Question: I want a slider using HTML5 like this:
where I can display the value. I have tried the below code:
'''
<input type=range min=0 max=100 value=50 step=1 list=tickmarks>
<datalist id=tickmarks>
<option value="0 to 20">0</option>
<option>20</option>
<option>40</option>
<option>60</option>
<option>80</option>
<option>100</option>
</datalist>
'''
But nothing seems to work. Any Idea?
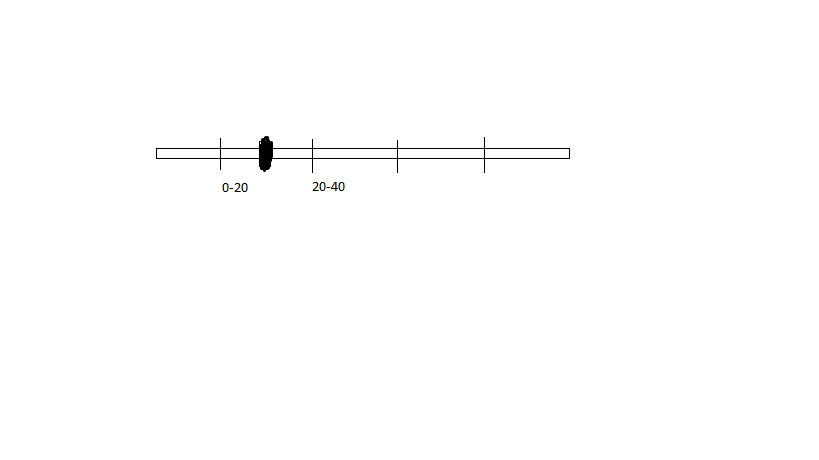
Answer: You can sort of achieve what you want by using the below code. What we are doing here is:
- - 'word-spacing''input'
- - 'repeating-linear-gradient''linear-gradient'
- -
'''
input[type='range'] {
box-sizing: border-box;
border: 0px solid transparent;
padding: 0px;
margin: 0px;
width: 210px;
height: 50px;
cursor: pointer;
background: -webkit-repeating-linear-gradient(90deg, #777, #777 1px, transparent 1px, transparent 40px) no-repeat 50% 50%;
background: -moz-repeating-linear-gradient(90deg, #777, #777 1px, transparent 1px, transparent 40px) no-repeat 50% 50%;
background: repeating-linear-gradient(90deg, #777, #777 1px, transparent 1px, transparent 40px) no-repeat 50% 50%;
background-size: 122px 25px;
font-size: 16px;
}
input[type='range'],
input[type='range']::-webkit-slider-runnable-track,
input[type='range']::-webkit-slider-thumb {
-webkit-appearance: none;
}
input[type='range']::-webkit-slider-runnable-track {
box-sizing: border-box;
width: 200px;
height: 5px;
border-radius: 2px;
background: #777;
}
input[type='range']::-moz-range-track {
box-sizing: border-box;
width: 200px;
height: 5px;
border-radius: 2px;
padding: 0px;
background: #777;
}
input[type='range']::-moz-range-thumb {
box-sizing: border-box;
padding: 0px;
height: 20px;
width: 10px;
border-radius: 2px;
border: 1px solid;
background: #EEE;
}
input[type='range']::-ms-track {
box-sizing: border-box;
width: 210px;
height: 5px;
border-radius: 2px;
padding: 0px;
background: #777;
color: #777;
}
input[type='range']::-webkit-slider-thumb {
box-sizing: border-box;
padding: 0px;
height: 20px;
width: 10px;
border-radius: 2px;
border: 1px solid;
margin-top: -8px;
background: #EEE;
}
input[type='range']::-ms-thumb {
box-sizing: border-box;
padding: 0px;
height: 20px;
width: 10px;
border-radius: 2px;
border: 1px solid;
background: #EEE;
}
input[type="range"]::-ms-fill-lower {
background: transparent;
}
input[type='range']:focus {
outline: none;
}
/*input[type='range']:after{
position: absolute;
content: '20 40 60 80';
padding: 25px 4035px;
word-spacing: 20px;
left: 0px;
top: 0px;
}*/
.container:after {
position: absolute;
color: #777;
content: '20 40 60 80';
padding: 40px;
word-spacing: 20px;
left: 0px;
top: 0px;
z-index: -1;
}
.container {
padding: 0px;
position: relative;
}
/* Just for demo */
output{
display: block;
margin-top: 20px;
color: #777;
}
output:before{
content:"Selected Value: ";
font-weight: bold;
}
body {
font-family: Calibri, Arial;
}
'''
'''
<div class="container">
<input type="range" min="0" max="100" value="50" step="1" list="tickmarks" id="rangeInput" oninput="output.value = rangeInput.value">
<datalist id="tickmarks">
<option value="0 to 20">0</option>
<option>20</option>
<option>40</option>
<option>60</option>
<option>80</option>
<option>100</option>
</datalist>
<output id="output" for="rangeInput">50</output> <!-- Just to display selected value -->
</div>
'''
<URL>